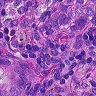
Metastatic tissue present: yes